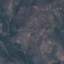
Label: HerbaceousVegetation